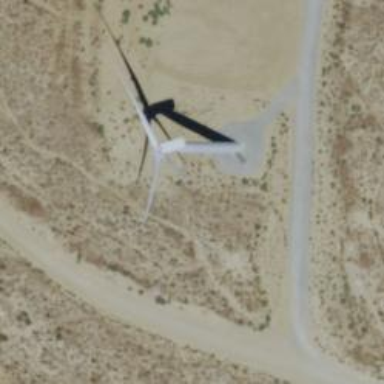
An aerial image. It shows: Wind generator powered by wind. The generator type is horizontal axis and it uses wind turbines.